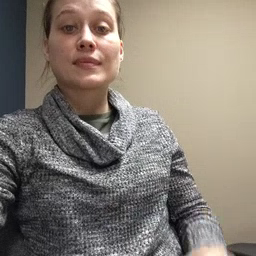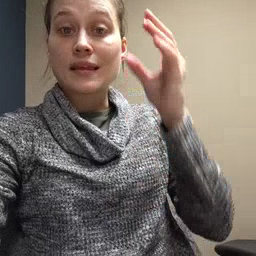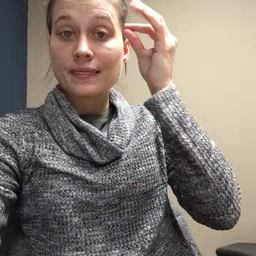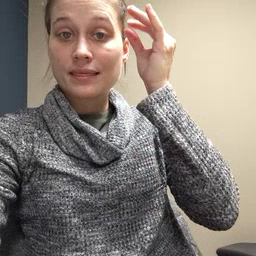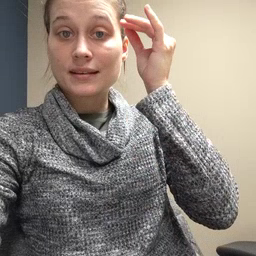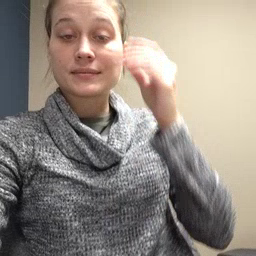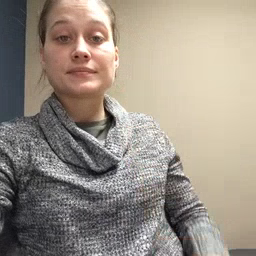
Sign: think